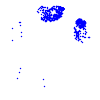
Particle: kaon